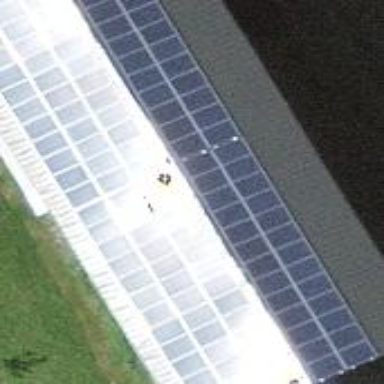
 consisting of solar photovoltaic panels."